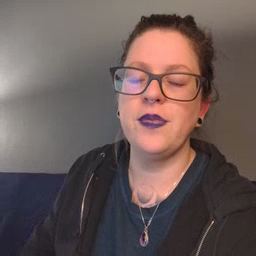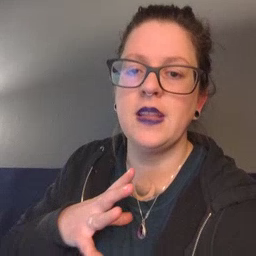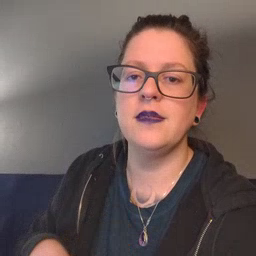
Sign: fine